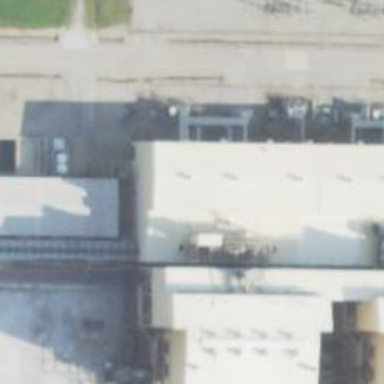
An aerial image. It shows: Steam turbine generator.